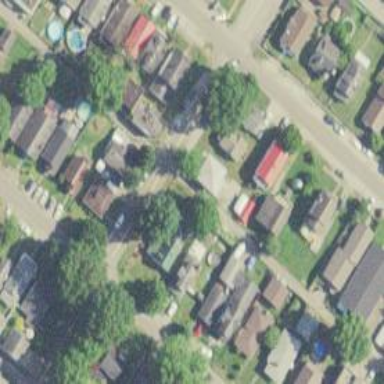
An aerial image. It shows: Alley classified as service road.